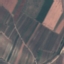
Land use / land cover class: PermanentCrop